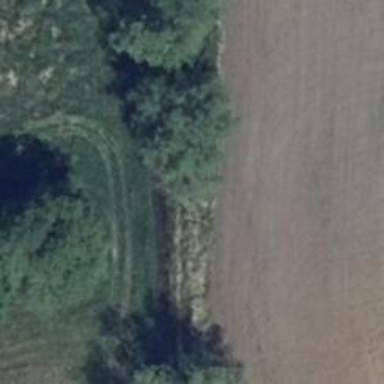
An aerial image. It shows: Grass track with grade 5 tracktype.